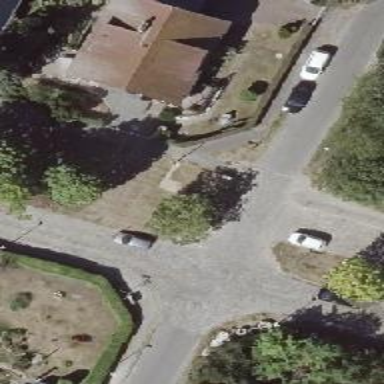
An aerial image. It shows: Residential road.